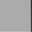
Piece: xx